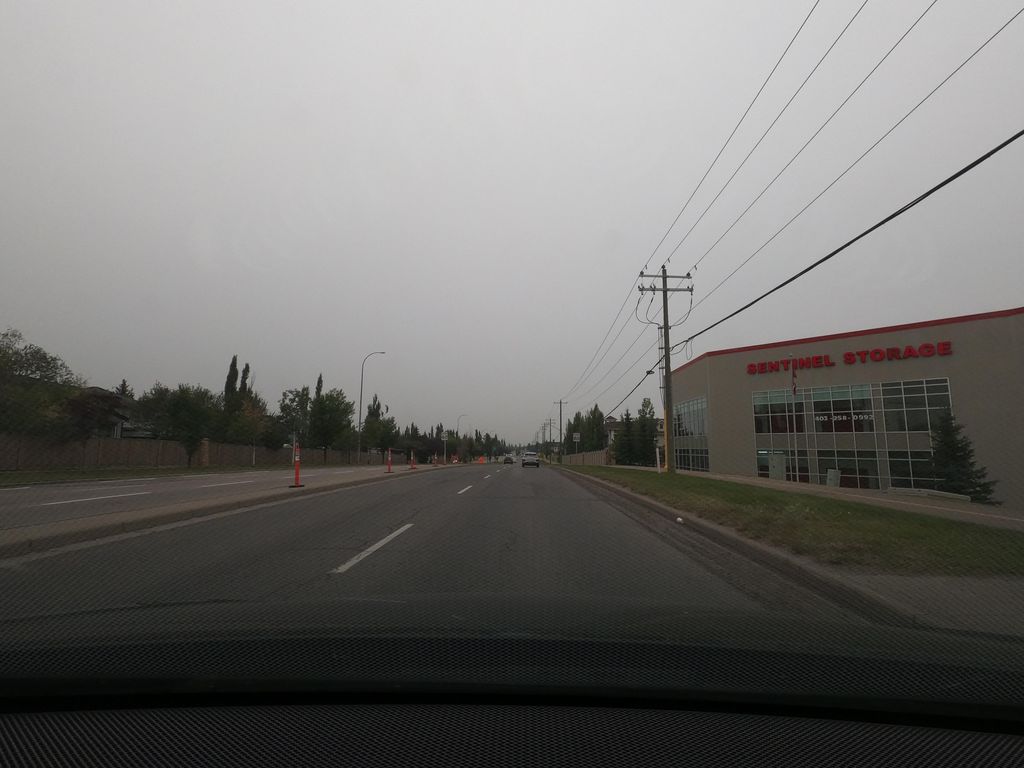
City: calgary